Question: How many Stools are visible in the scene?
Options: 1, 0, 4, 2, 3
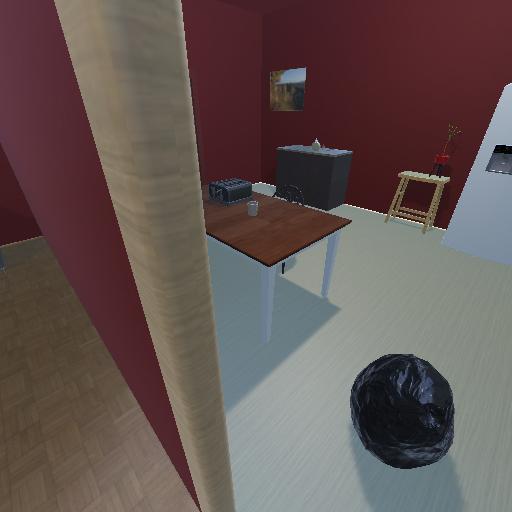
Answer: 1